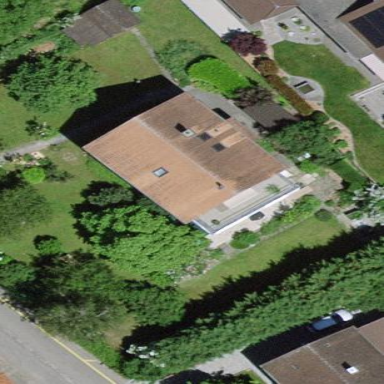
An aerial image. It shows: Residential building.